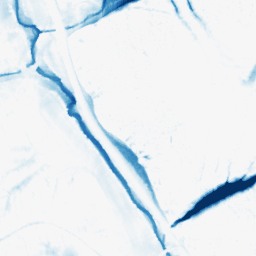
Category: morphological
Decomposition family: morphological_ellipse
Decomposition parameters: operation: closing
width: 30
height: 30
Upsampling method: sinc_hamming
Upsampling parameters: scale: 8
kernel_size: 16
Upsampling scale: 8